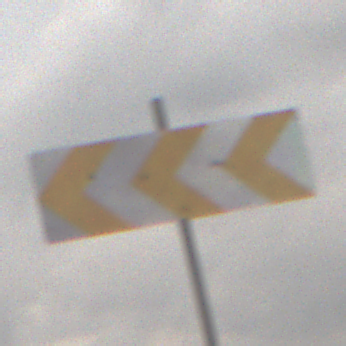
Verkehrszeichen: RichtungstafelnInKurvenGrossRechts
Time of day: MorningAfternoon
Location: Outdoor (Nature)
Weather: Overcast
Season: NotSpecified
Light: Natural